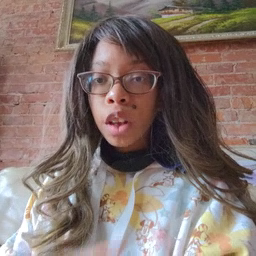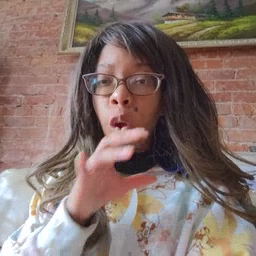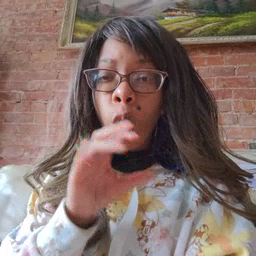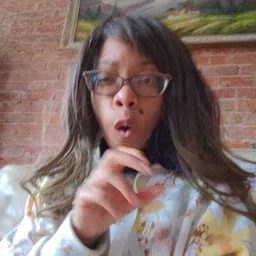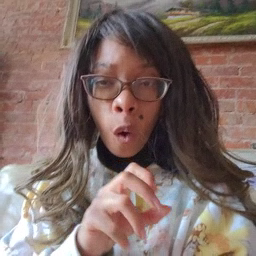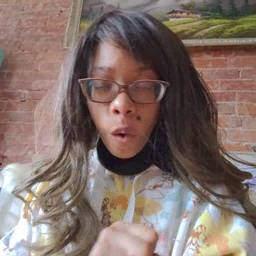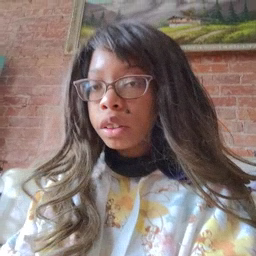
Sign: old